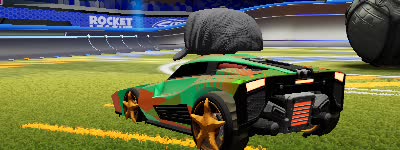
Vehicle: breakout